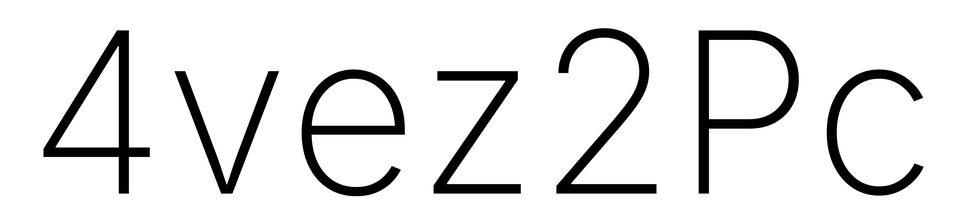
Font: Inter_ExtraLight